Question:
I have attached the image of the button. On a site I am working with only has this image. It doesn't have PSD or PNG so I am not sure what font-family and size is there. I was asked to create a css that resembles to that image and after several tries and not being designer and css guy I came up with this css3
'''
.test
{
border-top: 1px solid;
background: #ebebeb;
background: -webkit-gradient(linear, left top, left bottom, from(#ebebeb), to(#ebebeb));
background: -webkit-linear-gradient(top, #ebebeb, #ebebeb);
background: -moz-linear-gradient(top, #ebebeb, #ebebeb);
background: -ms-linear-gradient(top, #ebebeb, #ebebeb);
background: -o-linear-gradient(top, #ebebeb, #ebebeb);
padding: 5px 10px;
-webkit-border-radius: 3px;
-moz-border-radius: 3px;
border-radius: 3px;
-webkit-box-shadow: #ebebeb 0 1px 0;
-moz-box-shadow: #ebebeb 0 1px 0;
box-shadow: #ebebeb 0 1px 0;
text-shadow: #ebebeb 0 1px 0;
color: #4d4c4d;
font-size: 12px;
font-family: font-family: Arial,sans-serif;
font-weight:lighter;
text-decoration: none;
vertical-align: middle;
}
'''
But the font size and back-ground is still a little off. I thought may be some css3 gurus around here have the answer for me as to what am I missing to have the exact same copy?
here is my copy on fiddle <URL>
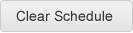
Answer: All those gradients are doing nothing. Start and end colors are identical.
You're missing a few color declarations in several places as well.
See if <URL> Is closer.
(Note I added margin just to move it away from frame edges.)